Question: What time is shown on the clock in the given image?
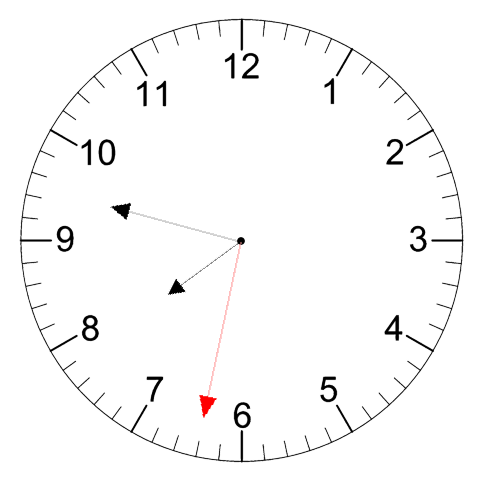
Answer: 07:47:32